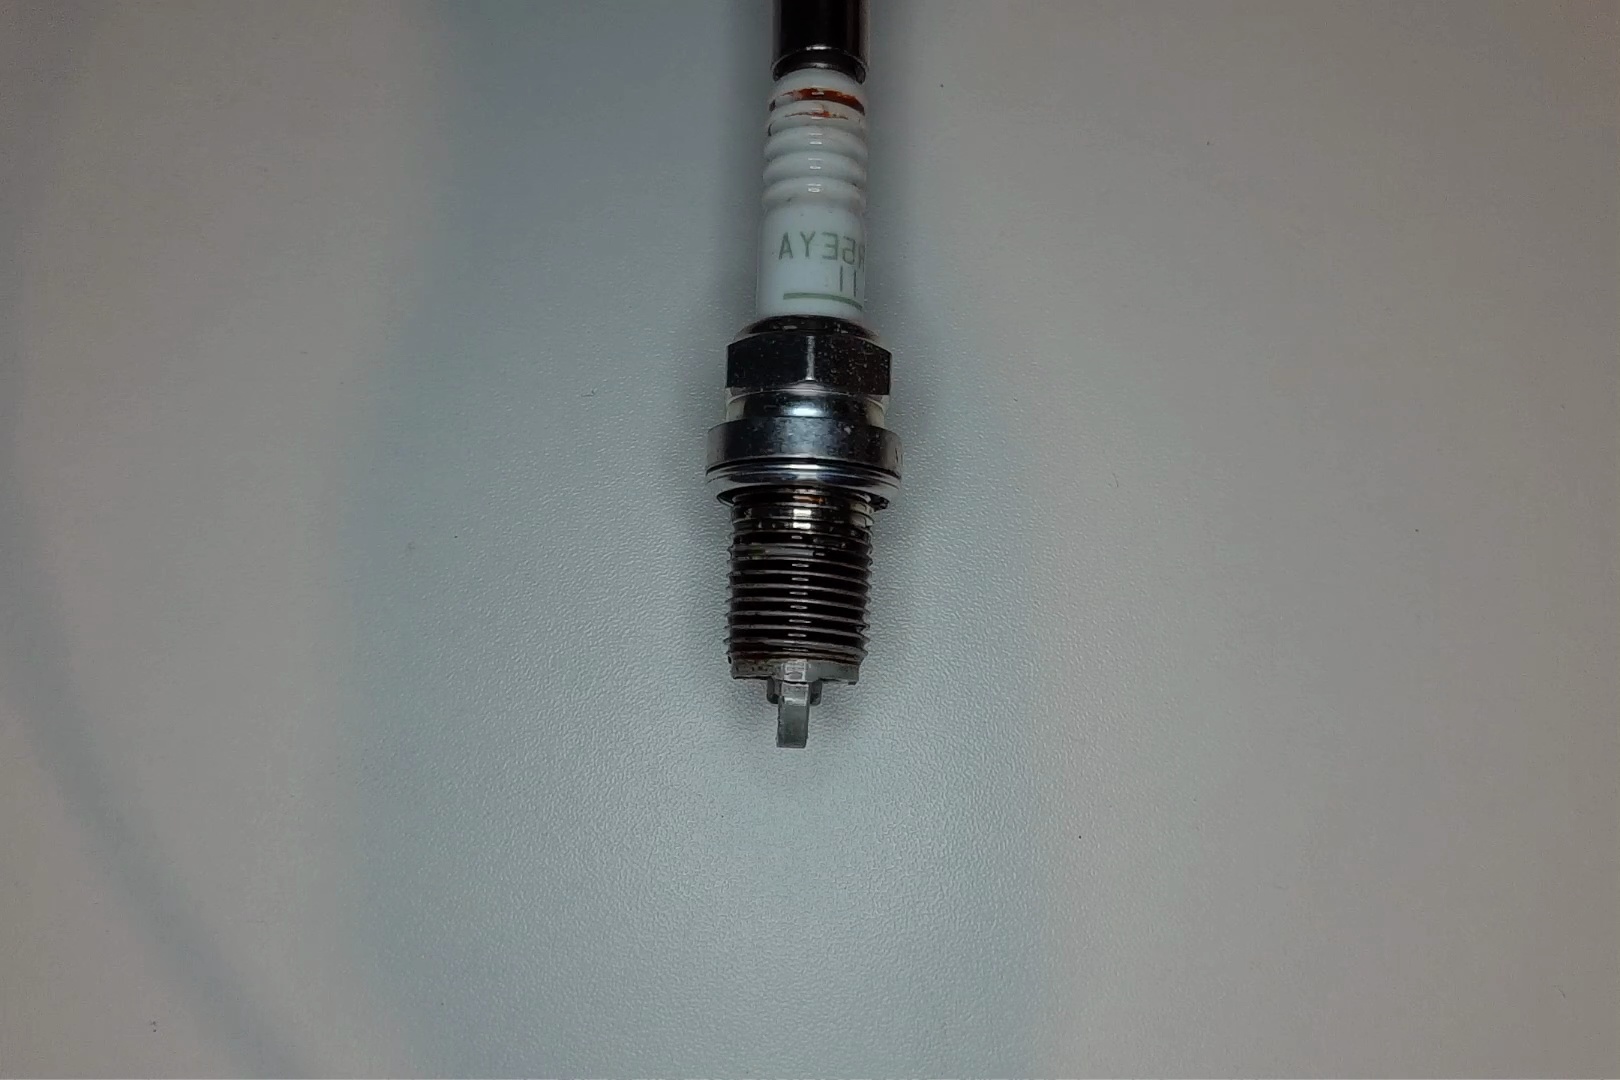
Label: anomaly